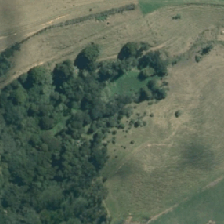
Land cover: indigenous_forest